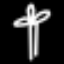
Label: palm tree